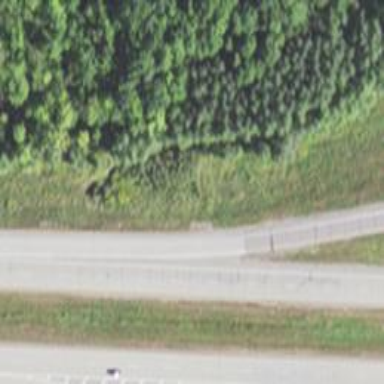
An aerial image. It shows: Trunk link highway.